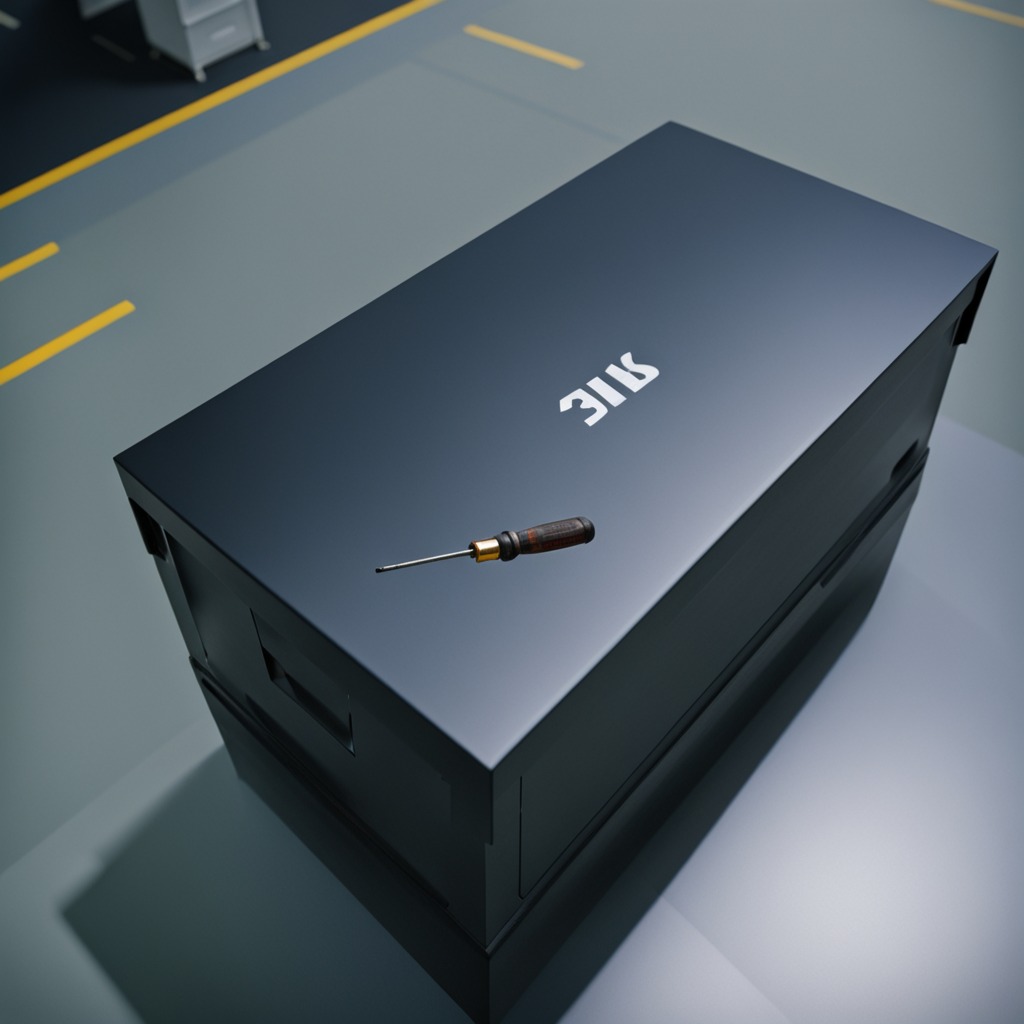
A screwdriver lies on the toolbox surface.